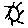
Label: sun